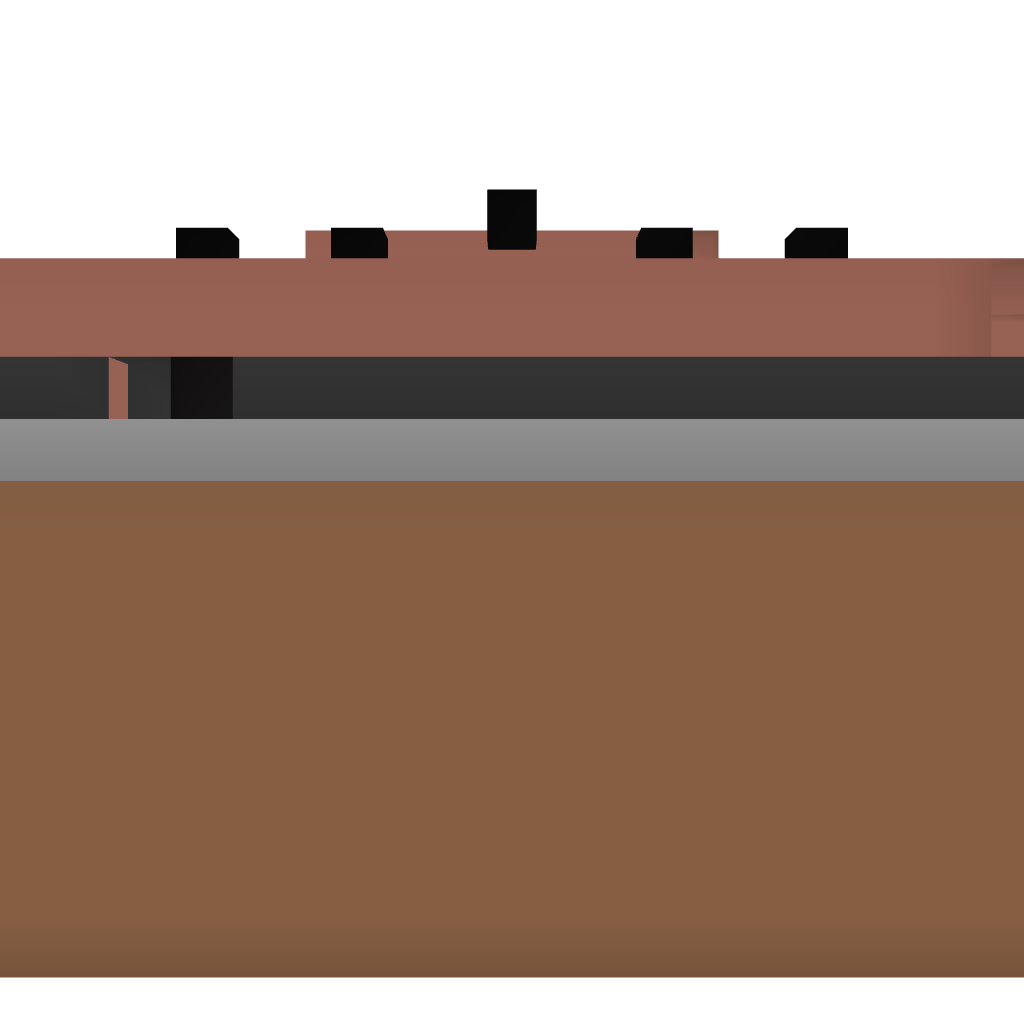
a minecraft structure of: Southern Shrine